Interaction volume radius: 10 \u00c5
Interaction volume height: 15 \u00c5
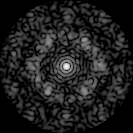
Disorder parameter: 0.7057